This time-frequency spectrogram was computed from a bearing vibration snapshot; brighter regions carry more energy. Classify the bearing condition as one of: normal, inner_race, outer_race, ball.
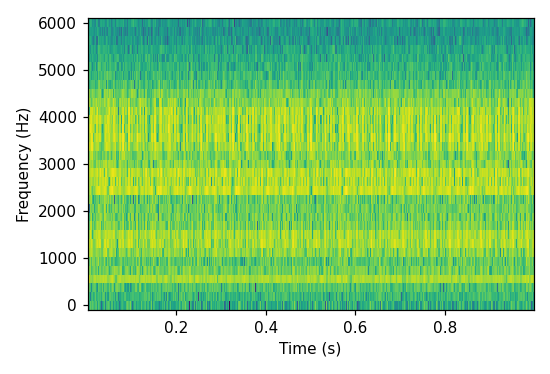
Answer: inner_race